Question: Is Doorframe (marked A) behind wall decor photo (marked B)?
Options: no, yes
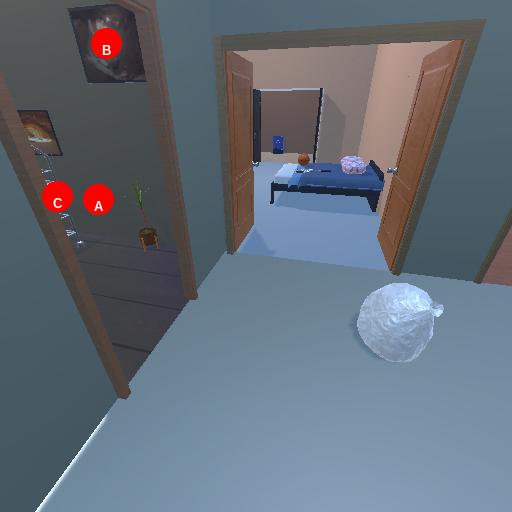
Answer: no